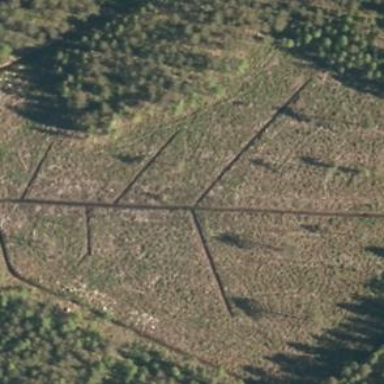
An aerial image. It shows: Scrub area designated for logging.